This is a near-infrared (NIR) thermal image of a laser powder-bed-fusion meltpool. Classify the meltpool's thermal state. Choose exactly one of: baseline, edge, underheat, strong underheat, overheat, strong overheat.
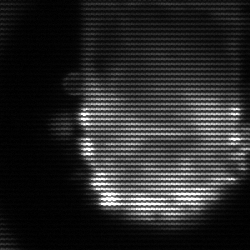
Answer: baseline